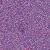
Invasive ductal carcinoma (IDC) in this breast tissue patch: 1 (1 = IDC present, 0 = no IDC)